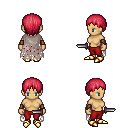
a pixel art fantasy rpg character, female body template, human, tanned skin, gray tattered cape, red pants, ruby red plain hairstyle, leather bracers, gold boots, dagger, four views (front, back, left, right), 2x2 character sprite sheet, small pixel art, hard edges, no anti-aliasing